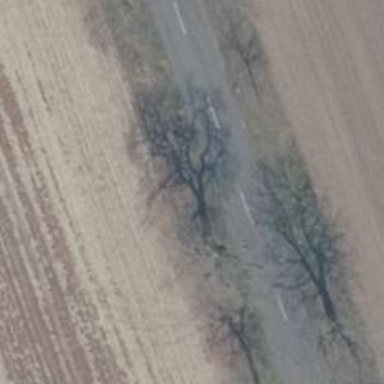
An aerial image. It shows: Row of trees in natural setting.